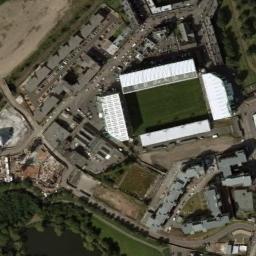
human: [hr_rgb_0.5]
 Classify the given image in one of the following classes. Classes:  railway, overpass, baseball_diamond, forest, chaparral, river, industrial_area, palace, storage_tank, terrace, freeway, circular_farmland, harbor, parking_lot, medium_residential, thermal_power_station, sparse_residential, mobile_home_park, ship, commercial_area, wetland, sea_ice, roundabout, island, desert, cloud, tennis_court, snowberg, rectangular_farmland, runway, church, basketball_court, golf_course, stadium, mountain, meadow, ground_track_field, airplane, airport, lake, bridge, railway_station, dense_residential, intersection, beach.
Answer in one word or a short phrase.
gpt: stadium